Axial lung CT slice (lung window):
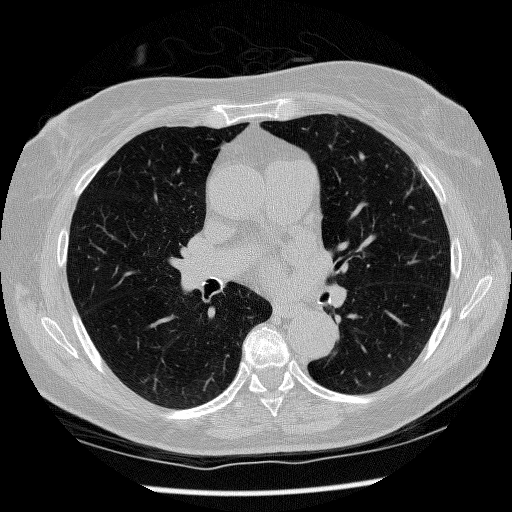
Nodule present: no